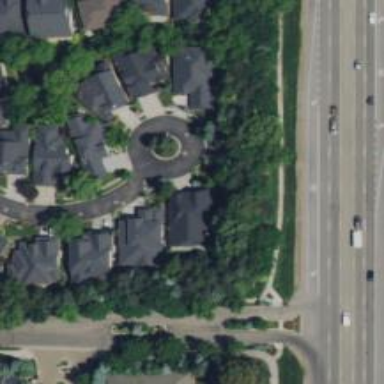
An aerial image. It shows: Turning loop on the road.